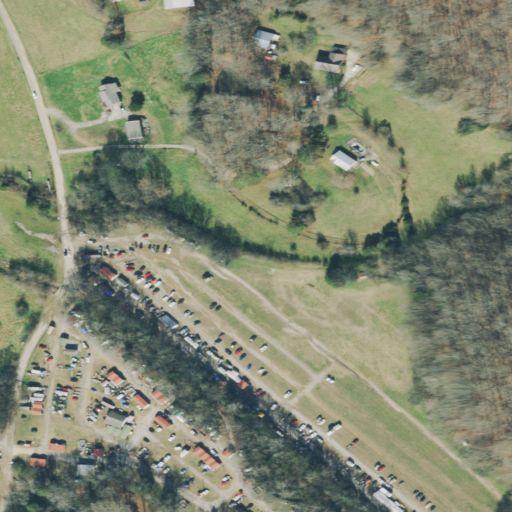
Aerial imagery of valley in Tennessee named Magnusson Hollow containing pasture, deciduous forest, low intensity development, open development, medium intensity development, mixed forest, and grassland